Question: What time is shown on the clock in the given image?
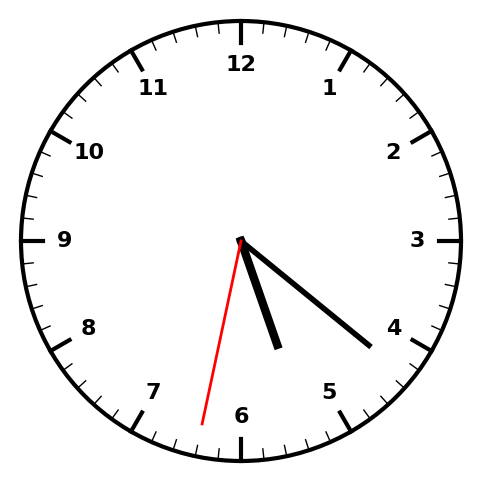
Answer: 05:21:32